Question: Currently, I'm writing a simple Python program for doing the k-medians clustering, however I encountered a problem which I thought related to the variable scoping.
Here is my clustering method
'''
class Cluster(object):
center = None
points = []
def __init__(self, center):
super(Cluster, self).__init__()
self.center = center
def manhattan(row_a, row_b):
dimensions = len(row_a)
manhattan_dist = 0
for i in range(0, dimensions):
manhattan_dist = manhattan_dist + np.abs(float(row_a[i]) - float(row_b[i]))
return manhattan_dist
def cluster(dataset, cluster_centers):
clusters = []
for cluster_center in cluster_centers:
clusters.append(Cluster(center = cluster_center))
for point in dataset:
last_dist = np.inf
last_cluster = None
for cluster in clusters:
dist = manhattan(point, cluster.center)
if(dist != 0):
if (dist < last_dist):
print str(dist) + " " + str(last_dist)
last_dist = dist
last_cluster = cluster
last_cluster.points.append(point)
return clusters
'''
result = cluster([[1,1], [1,2], [1,3], [7,2], [8,3], [7,1]], [[2,2], [6,6]])
--
'''
result = cluster([[1,1], [1,2], [1,3], [7,2], [8,3], [7,1]], [[2,2], [6,6]])
'''
and here is the output that I got

The problem is that, I had an issue assigning the value to variable "last_dist" and possibly "last_cluster" inside the clusters for-loop, the value hadn't seem to be updated at all according to what can be seen printed in the output, except for that one single iteration that it has a value of 7 before going back to be its original value "Inf" again. What is the root cause of this and what can I do with it ? Thank you
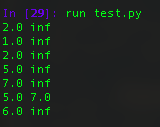
Answer: What else do you expect to happen? Here is your code:
'''
for point in dataset:
last_dist = np.inf # this line is executed 6 times
last_cluster = None
for cluster in clusters:
...
'''
You only have 2 items in 'clusters', and 6 in 'dataset'. Therefore, for each point (6 times), 'last_dist' starts as 'inf'. You have 6 'inf's in your output, so that is working as expected. For the second cluster, 'last_dist' is only printed if it meets your condition 'if (dist < last_dist)'. It looks like it does this exactly once, which is why you get '7.0' instead of 'inf'. Perhaps you have a bug in 'manhattan()'?
Because